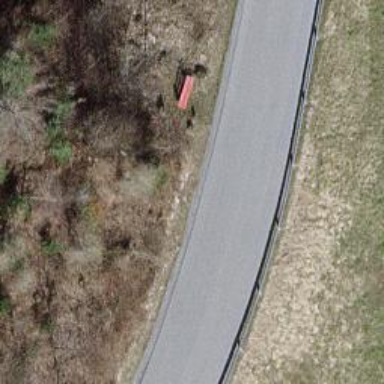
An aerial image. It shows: Bench.